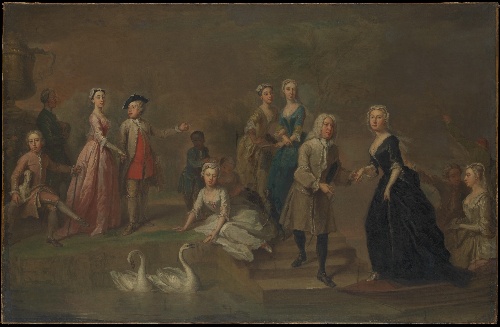
Title: Uvedale Tomkyns Price (1685–1764) and Members of His Family
Artist: Bartholomew Dandridge
Artist bio: British, London 1691–in or after 1754 London
Date: possibly early 1730s
Object type: Painting
Classification: Paintings
Medium: Oil on canvas
Dimensions: 40 1/4 x 62 1/2 in. (102.2 x 158.8 cm)
Department: European Paintings
Credit line: Rogers Fund, 1920
Accession year: 1920
Repository: Metropolitan Museum of Art, New York, NY
Tags: Men|Women|Swans|Family|Dogs